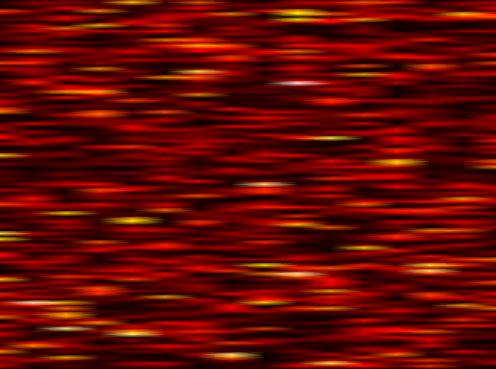
Label: FBMC